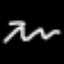
Label: squiggle